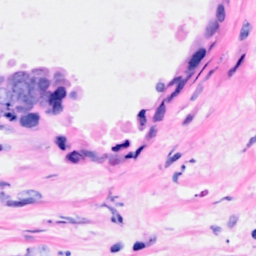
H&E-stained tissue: Breast